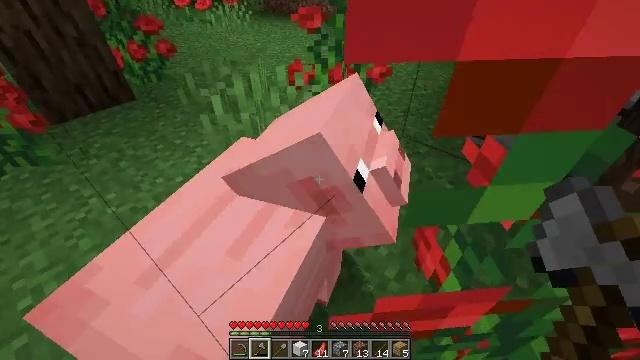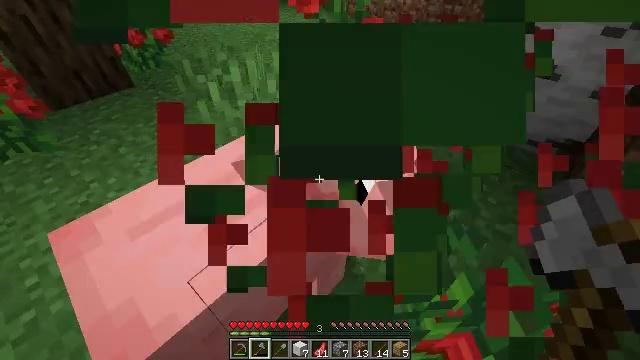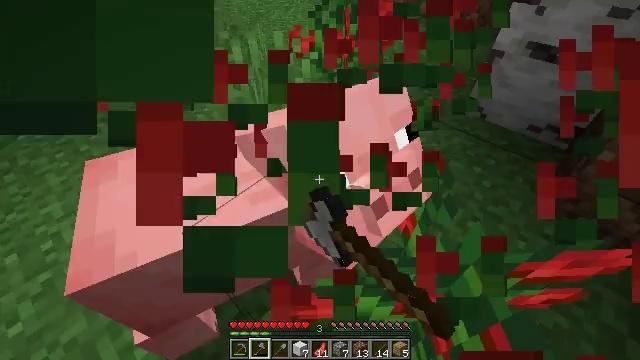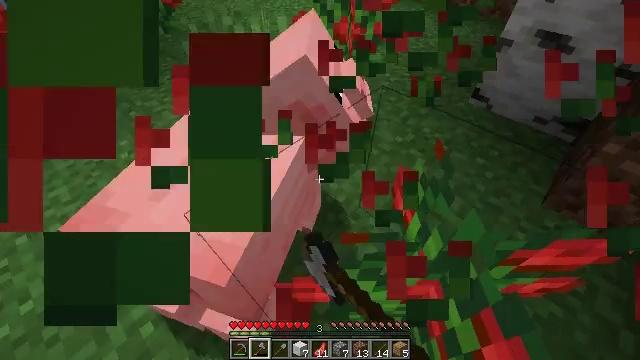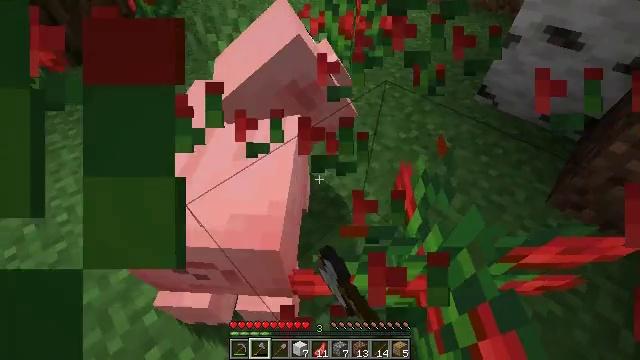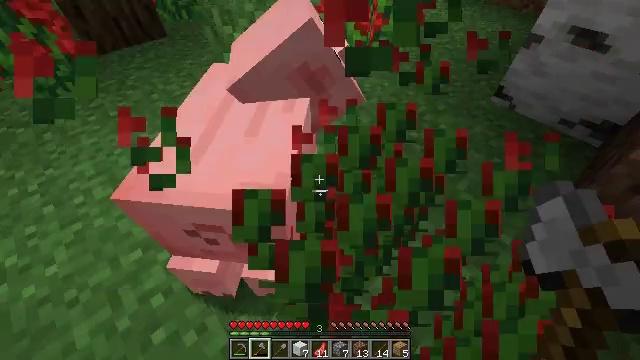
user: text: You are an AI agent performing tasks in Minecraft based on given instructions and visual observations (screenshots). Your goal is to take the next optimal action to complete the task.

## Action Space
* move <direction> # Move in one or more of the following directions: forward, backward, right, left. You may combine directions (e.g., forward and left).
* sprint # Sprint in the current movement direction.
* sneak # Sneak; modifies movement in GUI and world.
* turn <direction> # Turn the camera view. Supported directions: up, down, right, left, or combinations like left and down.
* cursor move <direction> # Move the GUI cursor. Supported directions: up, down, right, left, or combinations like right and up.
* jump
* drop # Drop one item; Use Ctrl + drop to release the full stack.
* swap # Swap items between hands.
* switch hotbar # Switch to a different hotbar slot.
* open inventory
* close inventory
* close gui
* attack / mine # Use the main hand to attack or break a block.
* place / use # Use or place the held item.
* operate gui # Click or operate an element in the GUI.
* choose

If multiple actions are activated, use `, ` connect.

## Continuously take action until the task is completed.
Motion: motion action
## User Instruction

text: Harvest the rose bush for its flowers.
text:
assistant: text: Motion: turn down, attack / mine
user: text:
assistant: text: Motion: turn left and down, attack / mine
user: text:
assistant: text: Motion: turn left and down
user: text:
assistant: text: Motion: turn left
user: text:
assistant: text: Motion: turn left, attack / mine
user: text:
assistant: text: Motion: attack / mine